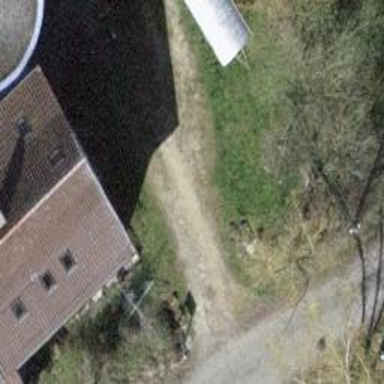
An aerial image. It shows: Farm shop.